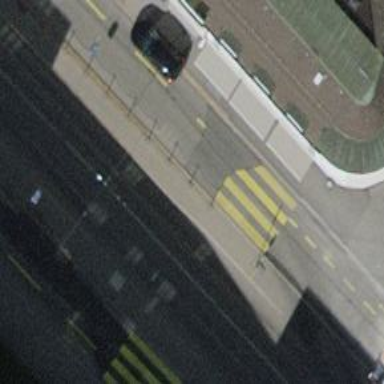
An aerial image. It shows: Tram stop with public transport stop position for trams.